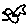
Label: bird